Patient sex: M
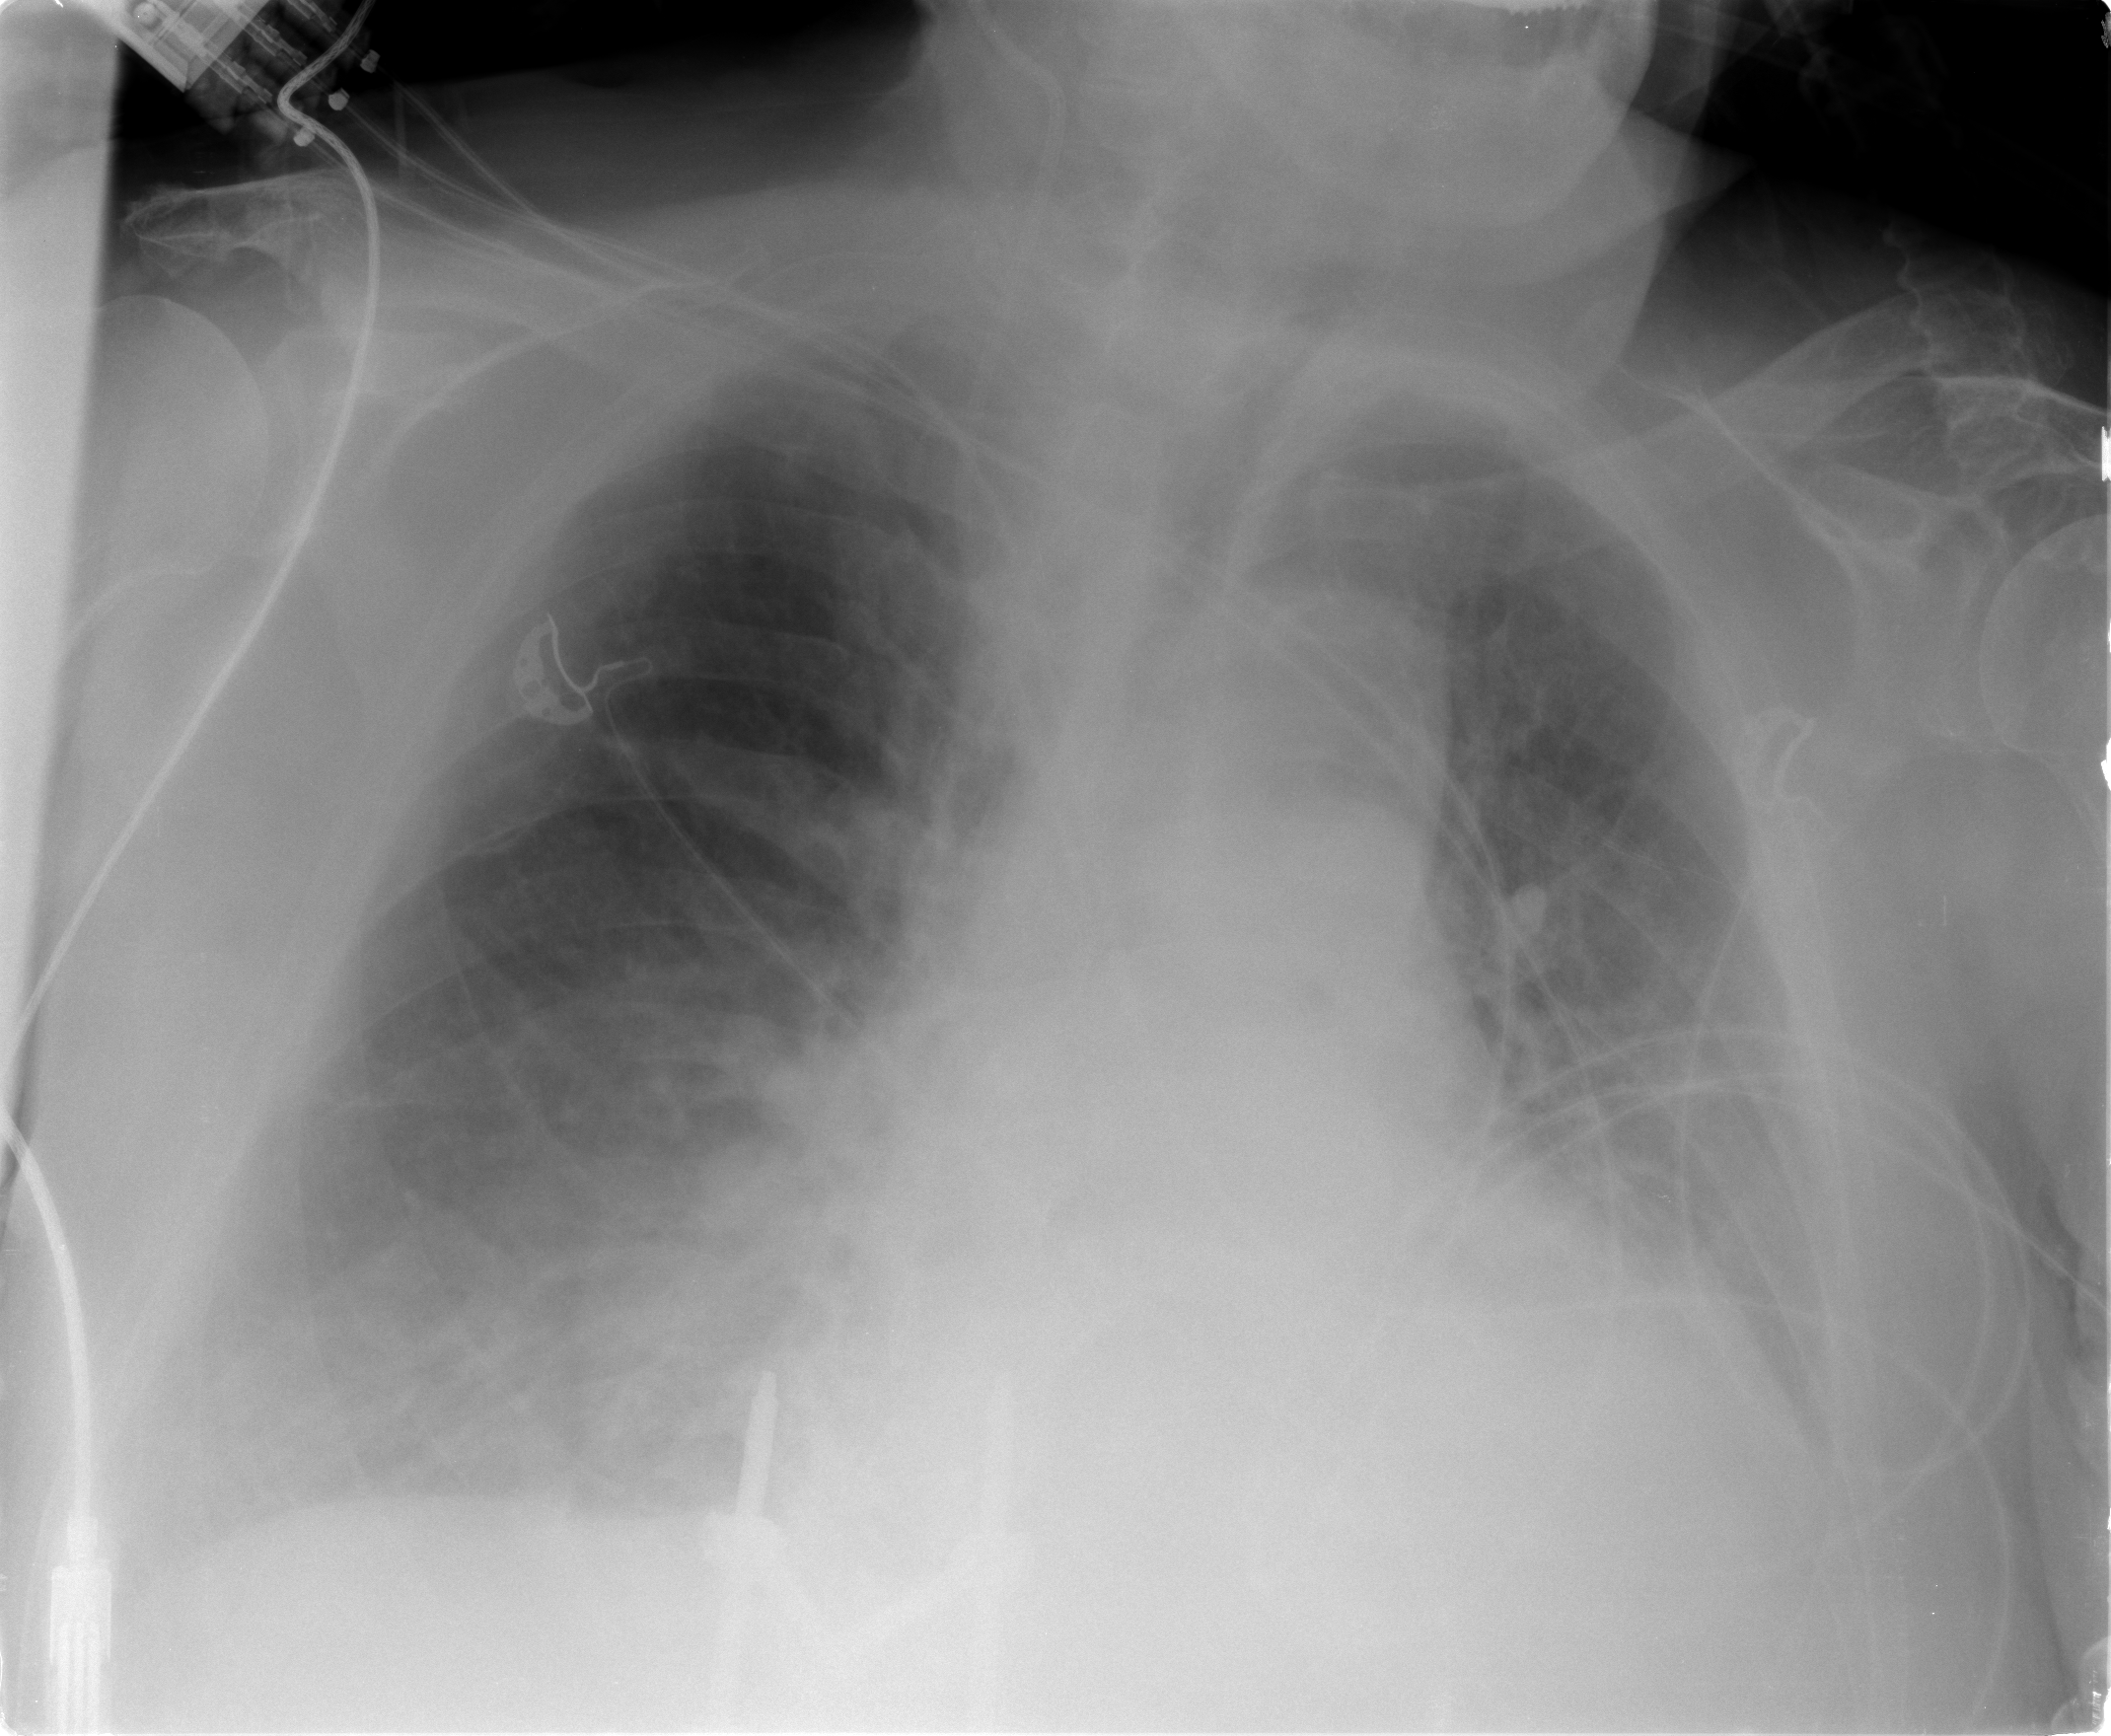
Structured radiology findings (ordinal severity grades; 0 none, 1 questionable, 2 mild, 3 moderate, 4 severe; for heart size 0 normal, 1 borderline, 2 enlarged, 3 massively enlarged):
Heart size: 2
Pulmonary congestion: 3
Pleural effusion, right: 2
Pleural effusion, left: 2
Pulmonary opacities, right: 2
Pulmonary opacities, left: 2
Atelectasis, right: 2
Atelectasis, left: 3